Question: I have an analysis in which I varying parameters of a model, and would like to generate a well-labeled figure showing the effects of various combinations of settings. I can generate the actual plots without issue, and arrange them in a grid. Now I would like to add axes which refer not to the data but to the parameter values that I am varying. Here is a simple example of what I am trying to do.
'''
library(lattice)
library(gridExtra)
dat <- rnorm(1000, 0, 1)
# these are my parameters
scales <- c(0.1, 0.5, 1, 10, 15)
adds <- c(1, 2, 3, 4, 5)
# generate data to be plotted
revData <- list()
ptr <- 1
for (ii in 1:length(scales)){
for (jj in 1:length(adds)){
revData[[ptr]] <- (dat * scales[[ii]]) + adds[[jj]]
ptr <- ptr + 1
}
}
# generating plots
plotList <- lapply(revData, function(xx){
xyplot(xx ~ 1:1000)
})
names(plotList) <- sprintf("N%s", 1:length(plotList))
plotList <- c(plotList, list(ncol=length(scales)))
do.call(grid.arrange, plotList)
'''
This produces the following figure:

What I would like to do now is generate X and Y axes for this set of plots, in which the X-axis refers to the 'scales' variable and has the values listed, and similarly a Y-axis which corresponds to the 'adds' value. How do I do this?
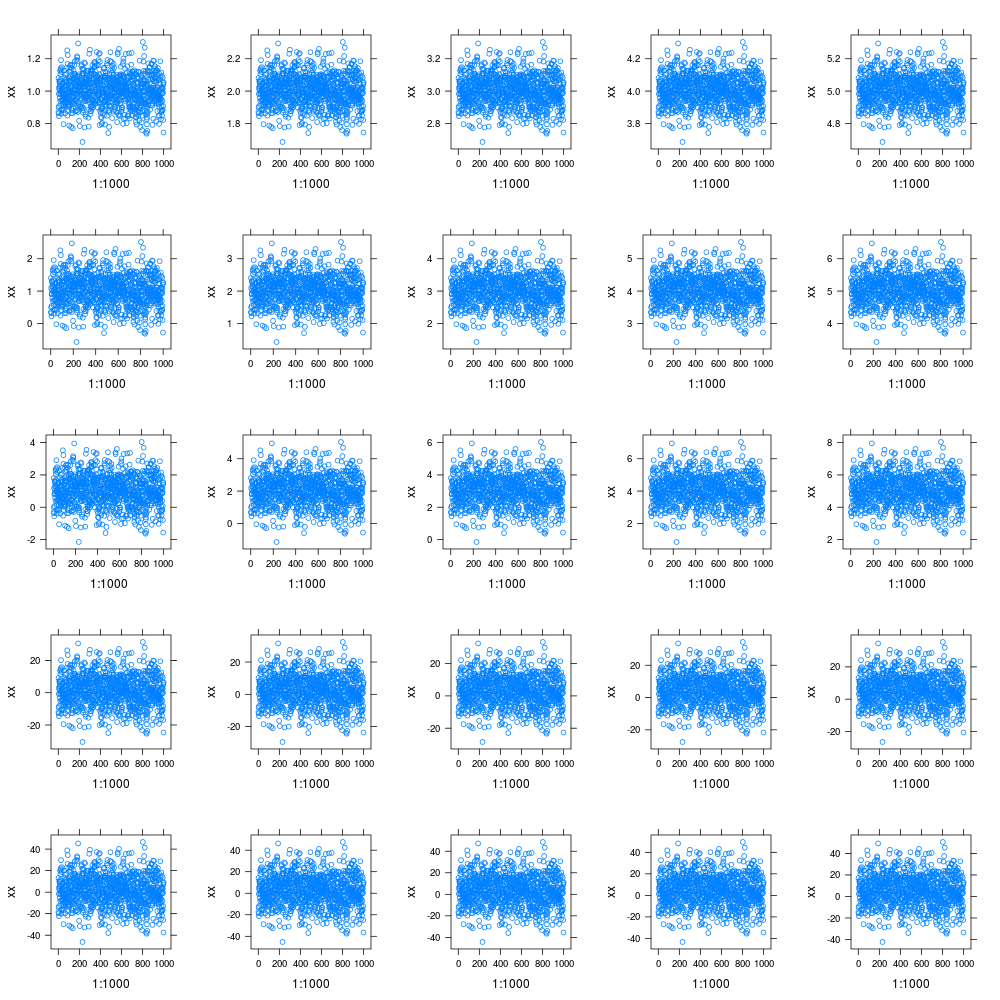
Answer: Another answer using 'grid' package. First create a grid of viewports, then at each iteration of creating the data just plot it. This maybe gives a bit more control over spacing.
'''
library(lattice)
library(grid)
# Data
dat <- rnorm(1000, 0, 1)
# these are my parameters
scales <- c(0.1, 0.5, 1, 10, 15)
adds <- c(1, 2, 3, 4, 5)
'''
Create grid layout - this lets you look at the plot grid: 6 by 6 with the first column and last row used for the additional parameter labels.
'''
grid.show.layout(grid.layout(6, 6,
widths = unit(c(2, rep(1,5)), c("lines", rep("null",5))) ,
heights = unit(c(rep(1,5),2), c(rep("null",5), "lines"))))
'''
Start plot
'''
grid.newpage()
pushViewport(viewport(layout=grid.layout(6, 6,
widths = unit(c(2, rep(1,5)), c("lines", rep("null",5))) ,
heights = unit(c(rep(1,5),2), c(rep("null",5), "lines")))))
# generate data and plot
for (ii in 1:length(scales)) {
for (jj in 1:length(adds)) {
revData <- (dat * scales[ii]) + adds[jj]
# plot (top to bottom / left to right)
pushViewport(viewport(layout.pos.row=jj, layout.pos.col=ii+1))
plot(xyplot(revData ~ 1:1000 , xlab=NULL , ylab=NULL) , newpage=FALSE)
upViewport(1)
}
}
'''
add "scales" labels to x-axis
'''
pushViewport(viewport(layout.pos.row=6, layout.pos.col=2:6 ))
grid.text(scales, x=seq(0.1,0.9 ,length=5), y=0.8 , hjust=0.2,
gp=gpar(col="red" , fontsize=14))
grid.text("Scales" , x=0.5 , y=0.3 , gp=gpar(fontsize=20))
grid.lines(y=1 , gp=gpar(col="red"))
upViewport(1)
'''
add "adds" labels to y-axis
'''
pushViewport(viewport(layout.pos.row=1:5, layout.pos.col=1 ))
grid.text(rev(adds),hjust=0.4 , x=0.8, y=seq(0.1,0.9 ,length=5), rot=90,
gp=gpar(col="red" , fontsize=14))
grid.text("Adds" , x=0.3 , y=0.5 , rot=90, gp=gpar(fontsize=20))
grid.lines(x=1 , gp=gpar(col="red"))
'''
I added axis titles using 'grid.text' and tweaking the x & y slightly. A better way would be to add another row and column to the grid and use this for the labels. An example grid is below - you will need to tweak another couple of things in the code but is not difficult.
'''
grid.show.layout(grid.layout(7,7,
widths = unit(c(2, 2,rep(1,5)), c("lines", "lines",rep("null",5))) ,
heights = unit(c(rep(1,5),2,2), c(rep("null",5), "lines","lines"))))
'''
You could use the first column and last row for axis titles, the second column and second last row for axis labels and line, leaving the rest of the grid for the plot.